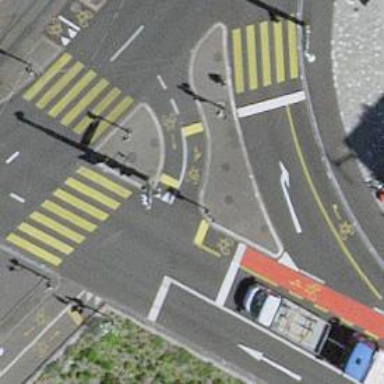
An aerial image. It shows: Traffic calming island.